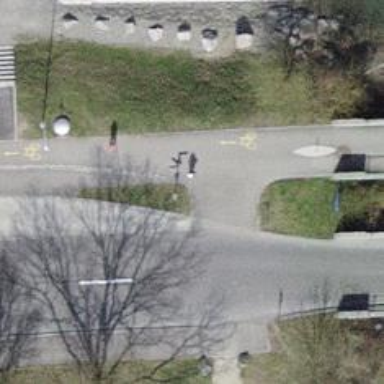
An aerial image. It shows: Road with steps.